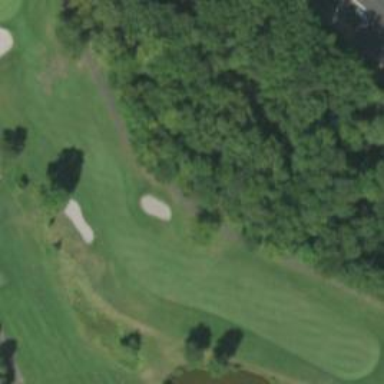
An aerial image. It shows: Grassy area designated as golf fairway.